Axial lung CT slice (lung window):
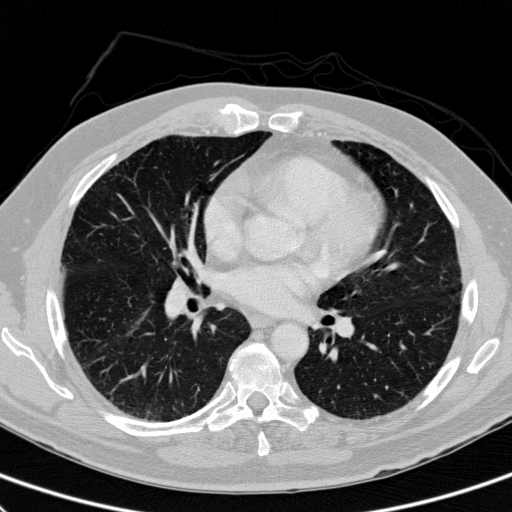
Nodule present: no